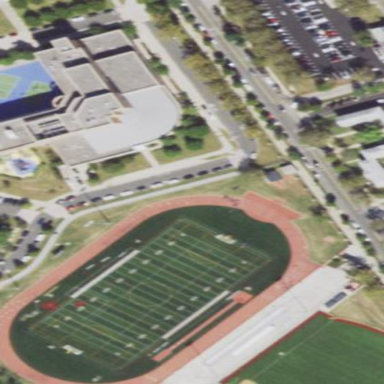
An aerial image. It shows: Pitch for American football.